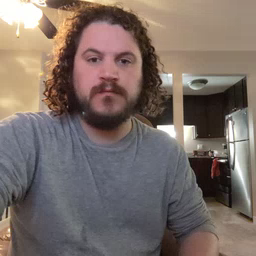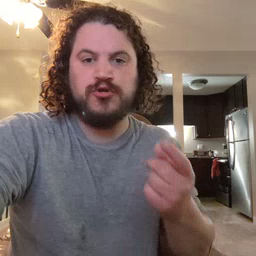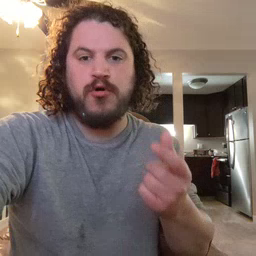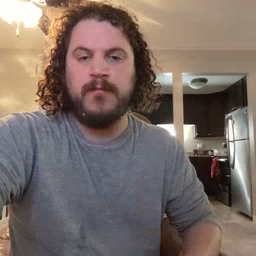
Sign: dog